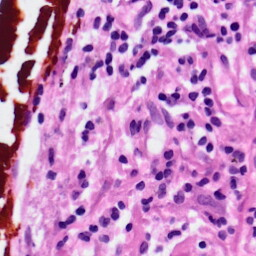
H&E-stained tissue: Lung